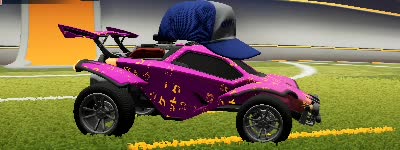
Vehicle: octane